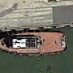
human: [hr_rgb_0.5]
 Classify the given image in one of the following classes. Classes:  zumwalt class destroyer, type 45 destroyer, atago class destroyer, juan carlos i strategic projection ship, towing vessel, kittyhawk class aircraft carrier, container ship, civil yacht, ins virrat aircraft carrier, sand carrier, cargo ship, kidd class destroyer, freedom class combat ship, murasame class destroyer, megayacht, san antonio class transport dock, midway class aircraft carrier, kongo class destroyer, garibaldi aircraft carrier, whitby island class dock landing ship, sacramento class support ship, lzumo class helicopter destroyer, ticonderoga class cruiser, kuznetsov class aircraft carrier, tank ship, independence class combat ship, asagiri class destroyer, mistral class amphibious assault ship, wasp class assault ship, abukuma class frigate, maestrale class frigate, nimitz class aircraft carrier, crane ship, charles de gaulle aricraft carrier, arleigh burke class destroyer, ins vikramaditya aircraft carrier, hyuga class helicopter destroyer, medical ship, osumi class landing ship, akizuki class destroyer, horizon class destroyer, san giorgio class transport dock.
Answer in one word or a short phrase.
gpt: Towing vessel